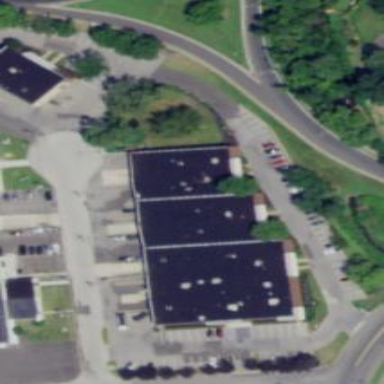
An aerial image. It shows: Commercial building.